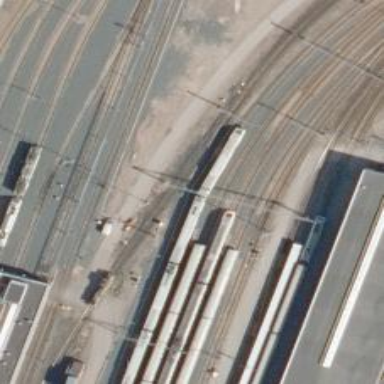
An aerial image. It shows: Railway signal.